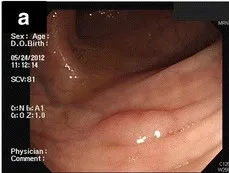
Complete colonoscopy revealed a flat polyp located 35 cm from the anal verge (a). Pathology identified it as an adenomatous polyp.
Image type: endoscopy (gi_endoscopy)